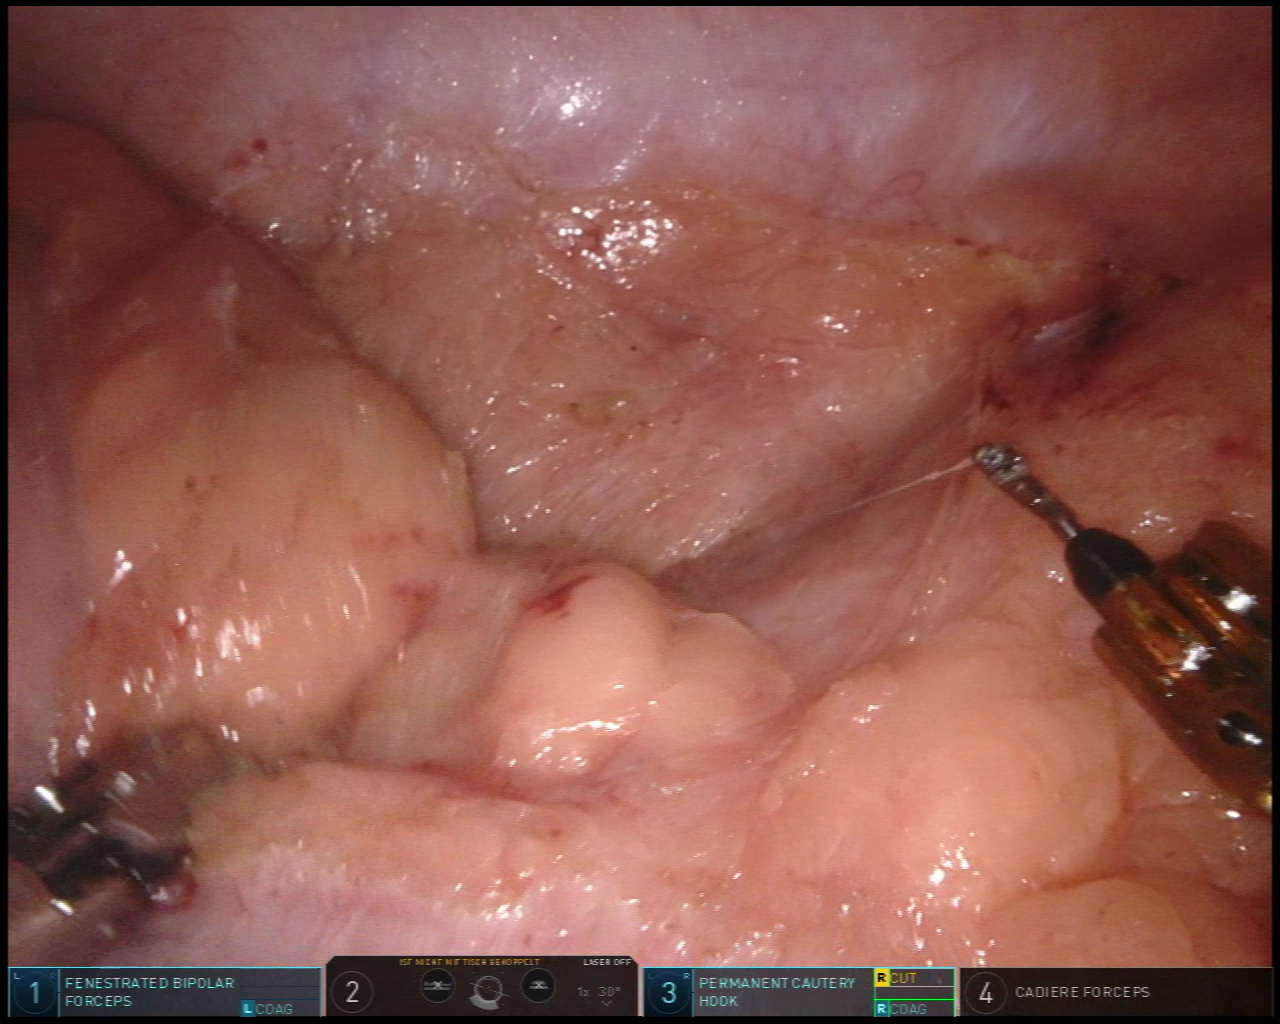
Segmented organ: abdominal_wall
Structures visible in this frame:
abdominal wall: yes
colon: yes
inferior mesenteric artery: no
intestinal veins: no
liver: no
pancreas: no
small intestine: no
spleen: no
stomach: no
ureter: no
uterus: no
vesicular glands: no